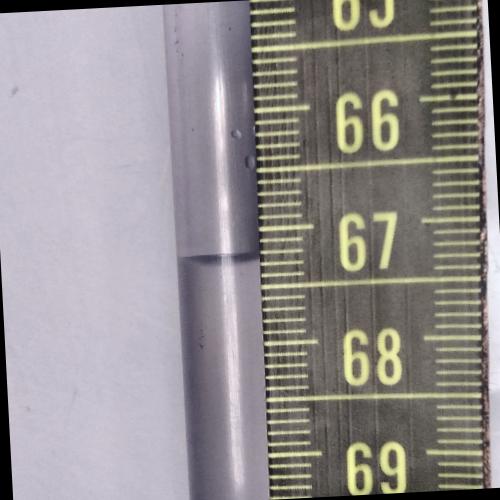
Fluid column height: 67.3 cm